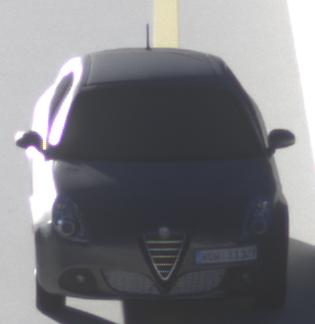
Make: Alfa Romeo
Model: Giulietta 1.4 TB 16V
Detailed model: Giulietta (940)
Model produced from: 2010/05
Model produced until: 2013/03
Doors: 5
Color: gray
Road condition: dry road
Daytime: sunrise or sunset
Contrast: high contrast